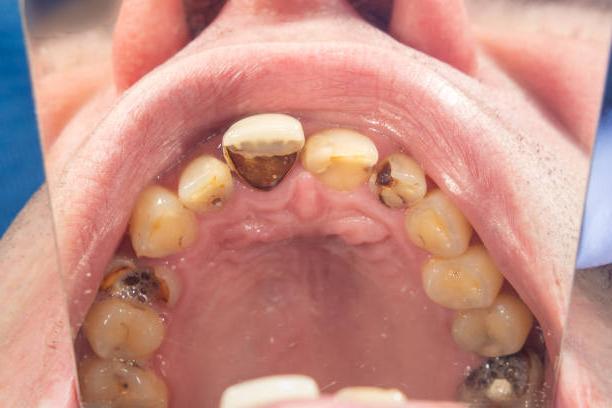
Condition: Calculus